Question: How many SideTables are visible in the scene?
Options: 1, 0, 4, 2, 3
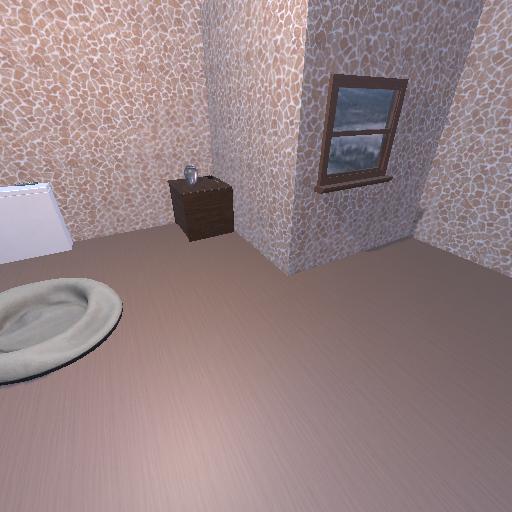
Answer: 1